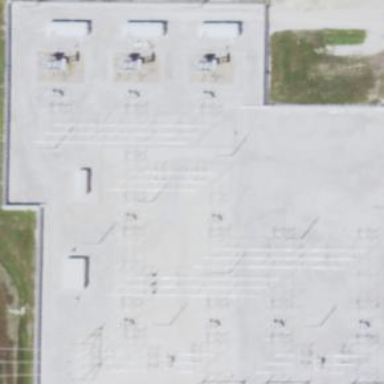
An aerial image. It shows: Power substation specializing in generation.